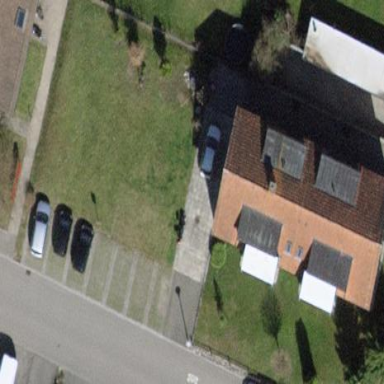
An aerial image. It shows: Building with tile roof.